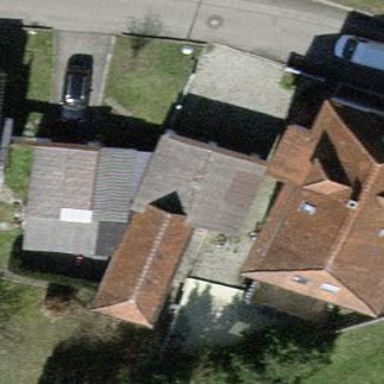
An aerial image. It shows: Garage building.